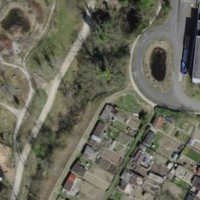
EUNIS habitat code: 53
Species observed at this site:
Euonymus europaeus